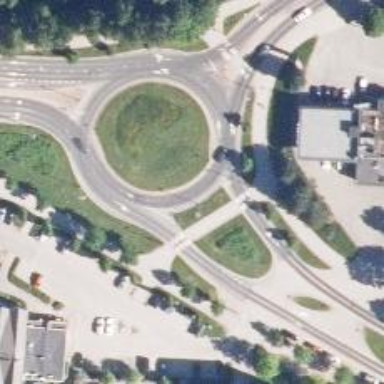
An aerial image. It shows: Secondary road with asphalt surface leading to roundabout.